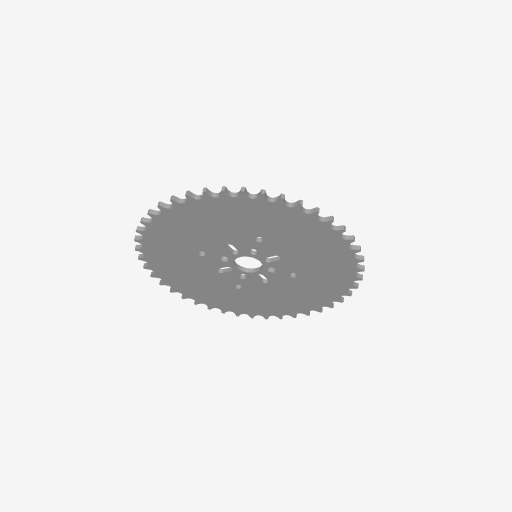
Part: HubMountAcetalSprocket42T